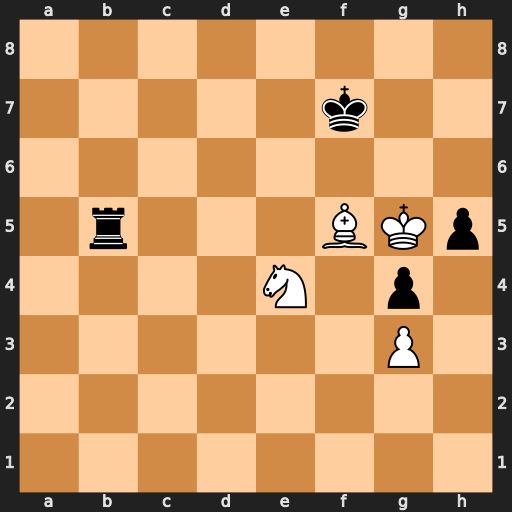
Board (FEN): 8/5k2/8/1r3BKp/4N1p1/6P1/8/8
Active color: w
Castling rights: -
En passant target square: -
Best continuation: Nd6+ Kg7 Nxb5